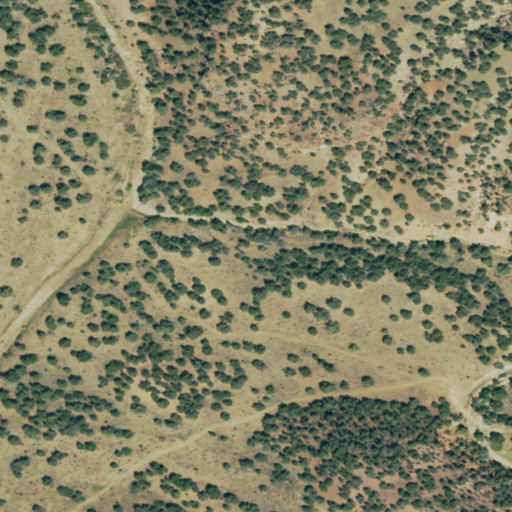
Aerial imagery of valley in Colorado named Fox Canyon containing shrub, evergreen forest, and grassland